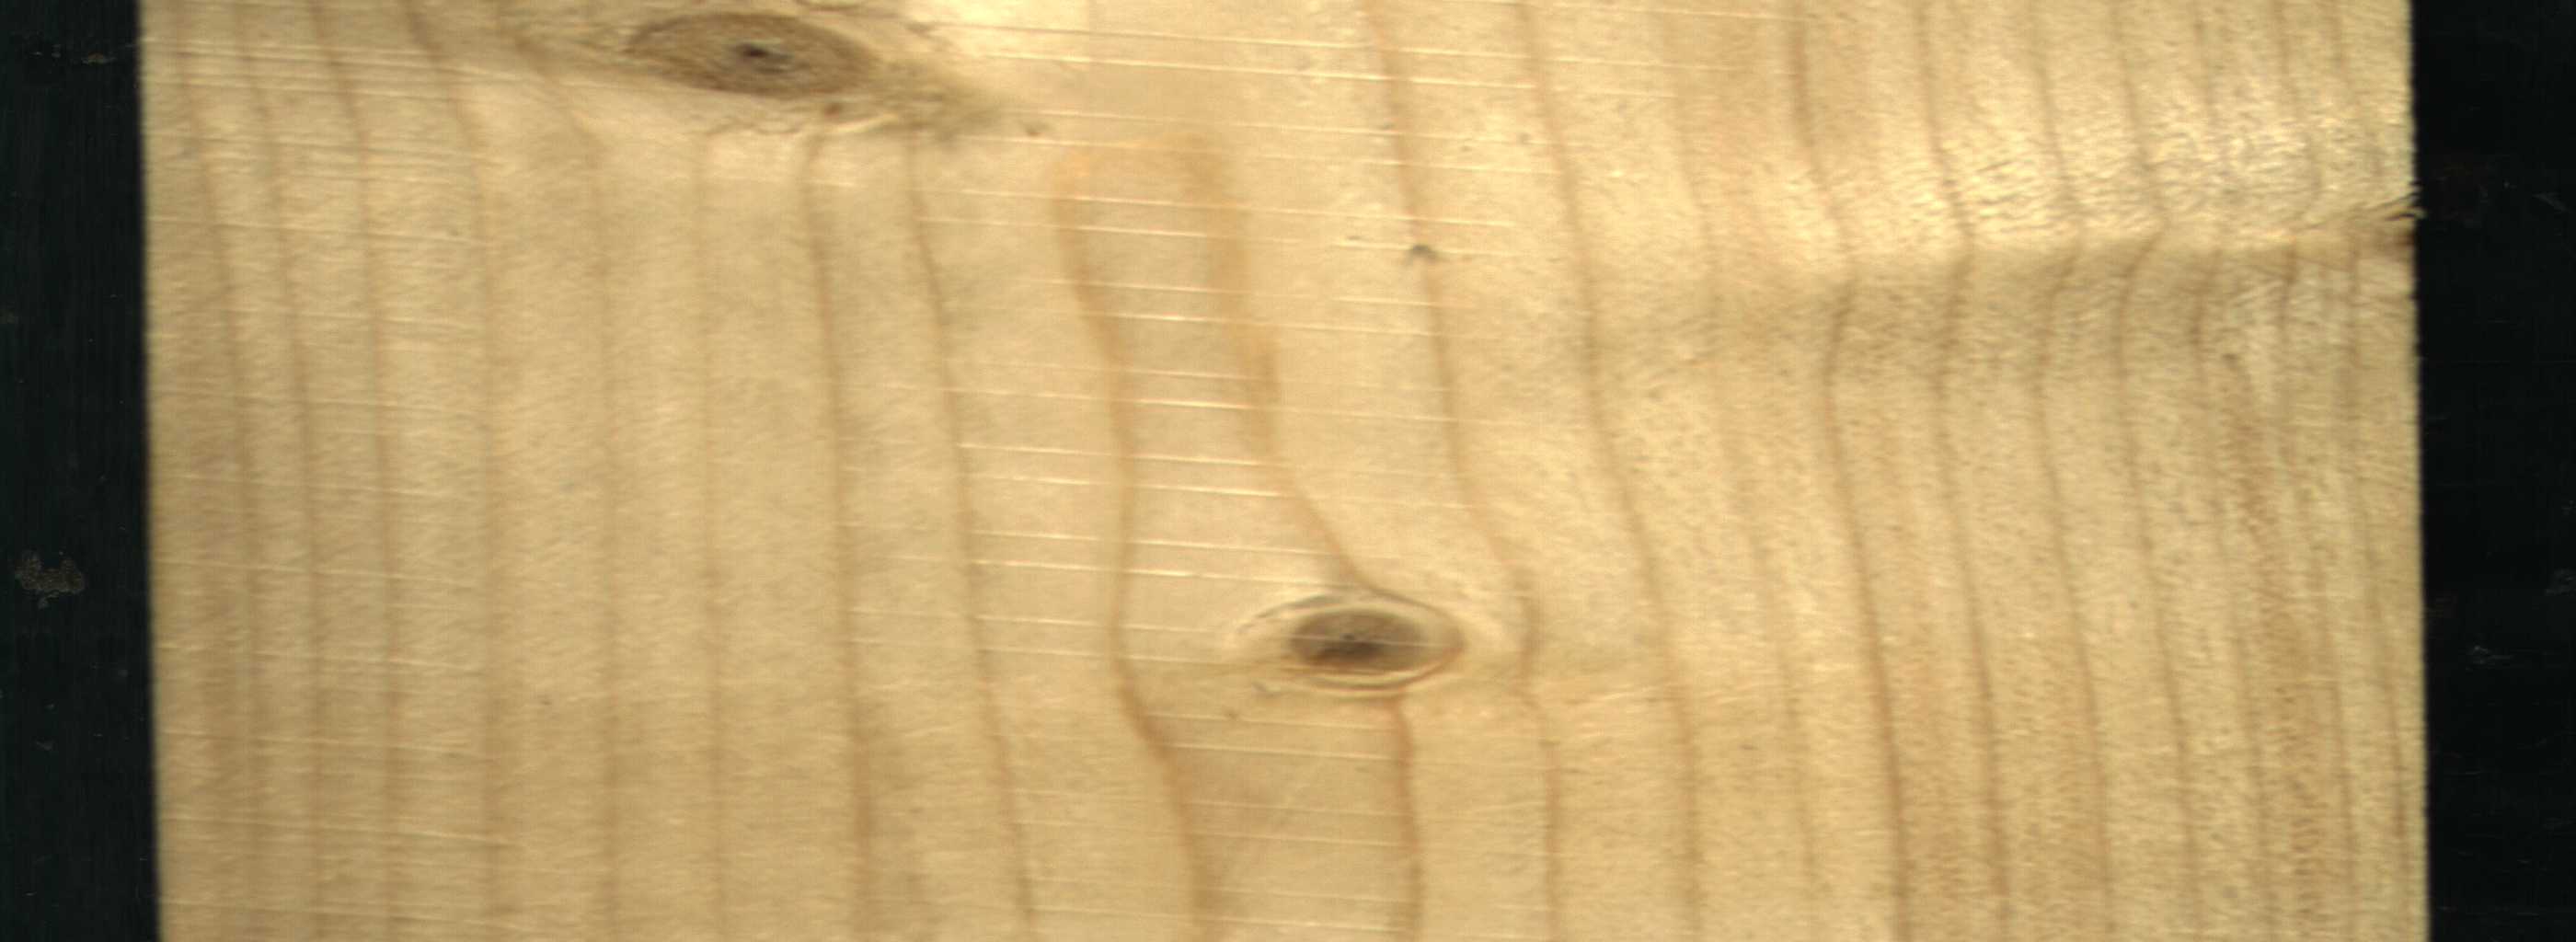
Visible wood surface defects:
Live_Knot
Live_Knot